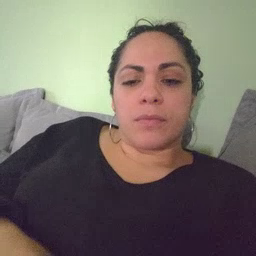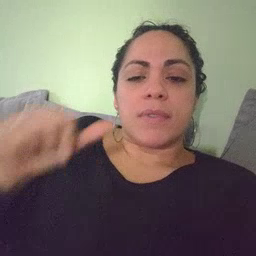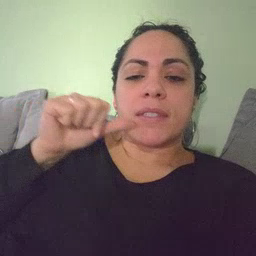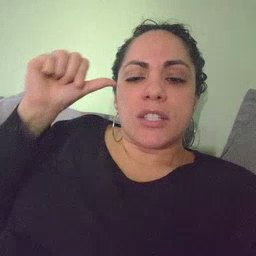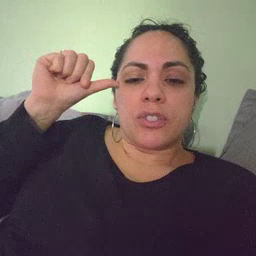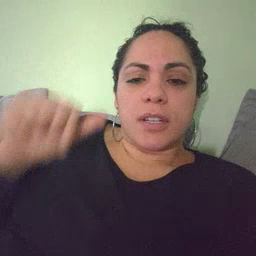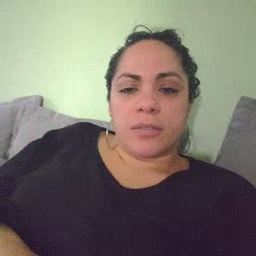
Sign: yesterday